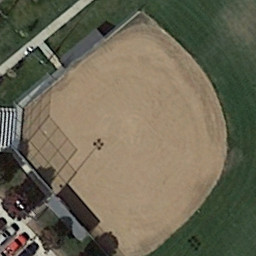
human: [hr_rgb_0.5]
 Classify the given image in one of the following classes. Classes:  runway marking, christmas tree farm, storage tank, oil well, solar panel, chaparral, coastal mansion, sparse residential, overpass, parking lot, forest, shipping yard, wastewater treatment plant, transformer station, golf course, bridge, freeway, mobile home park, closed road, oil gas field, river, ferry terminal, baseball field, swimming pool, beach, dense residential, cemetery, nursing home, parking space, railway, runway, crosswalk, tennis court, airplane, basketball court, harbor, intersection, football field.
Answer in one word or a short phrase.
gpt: baseball field